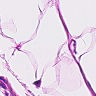
Metastatic tissue present: no